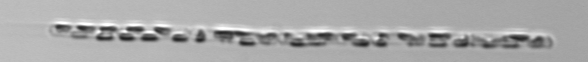
Label: Dactyliosolen_fragilissimus